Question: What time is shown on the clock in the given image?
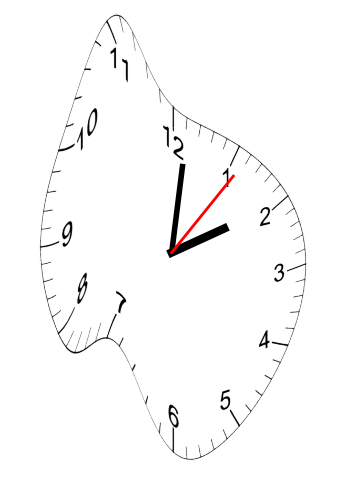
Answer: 02:01:06